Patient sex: M
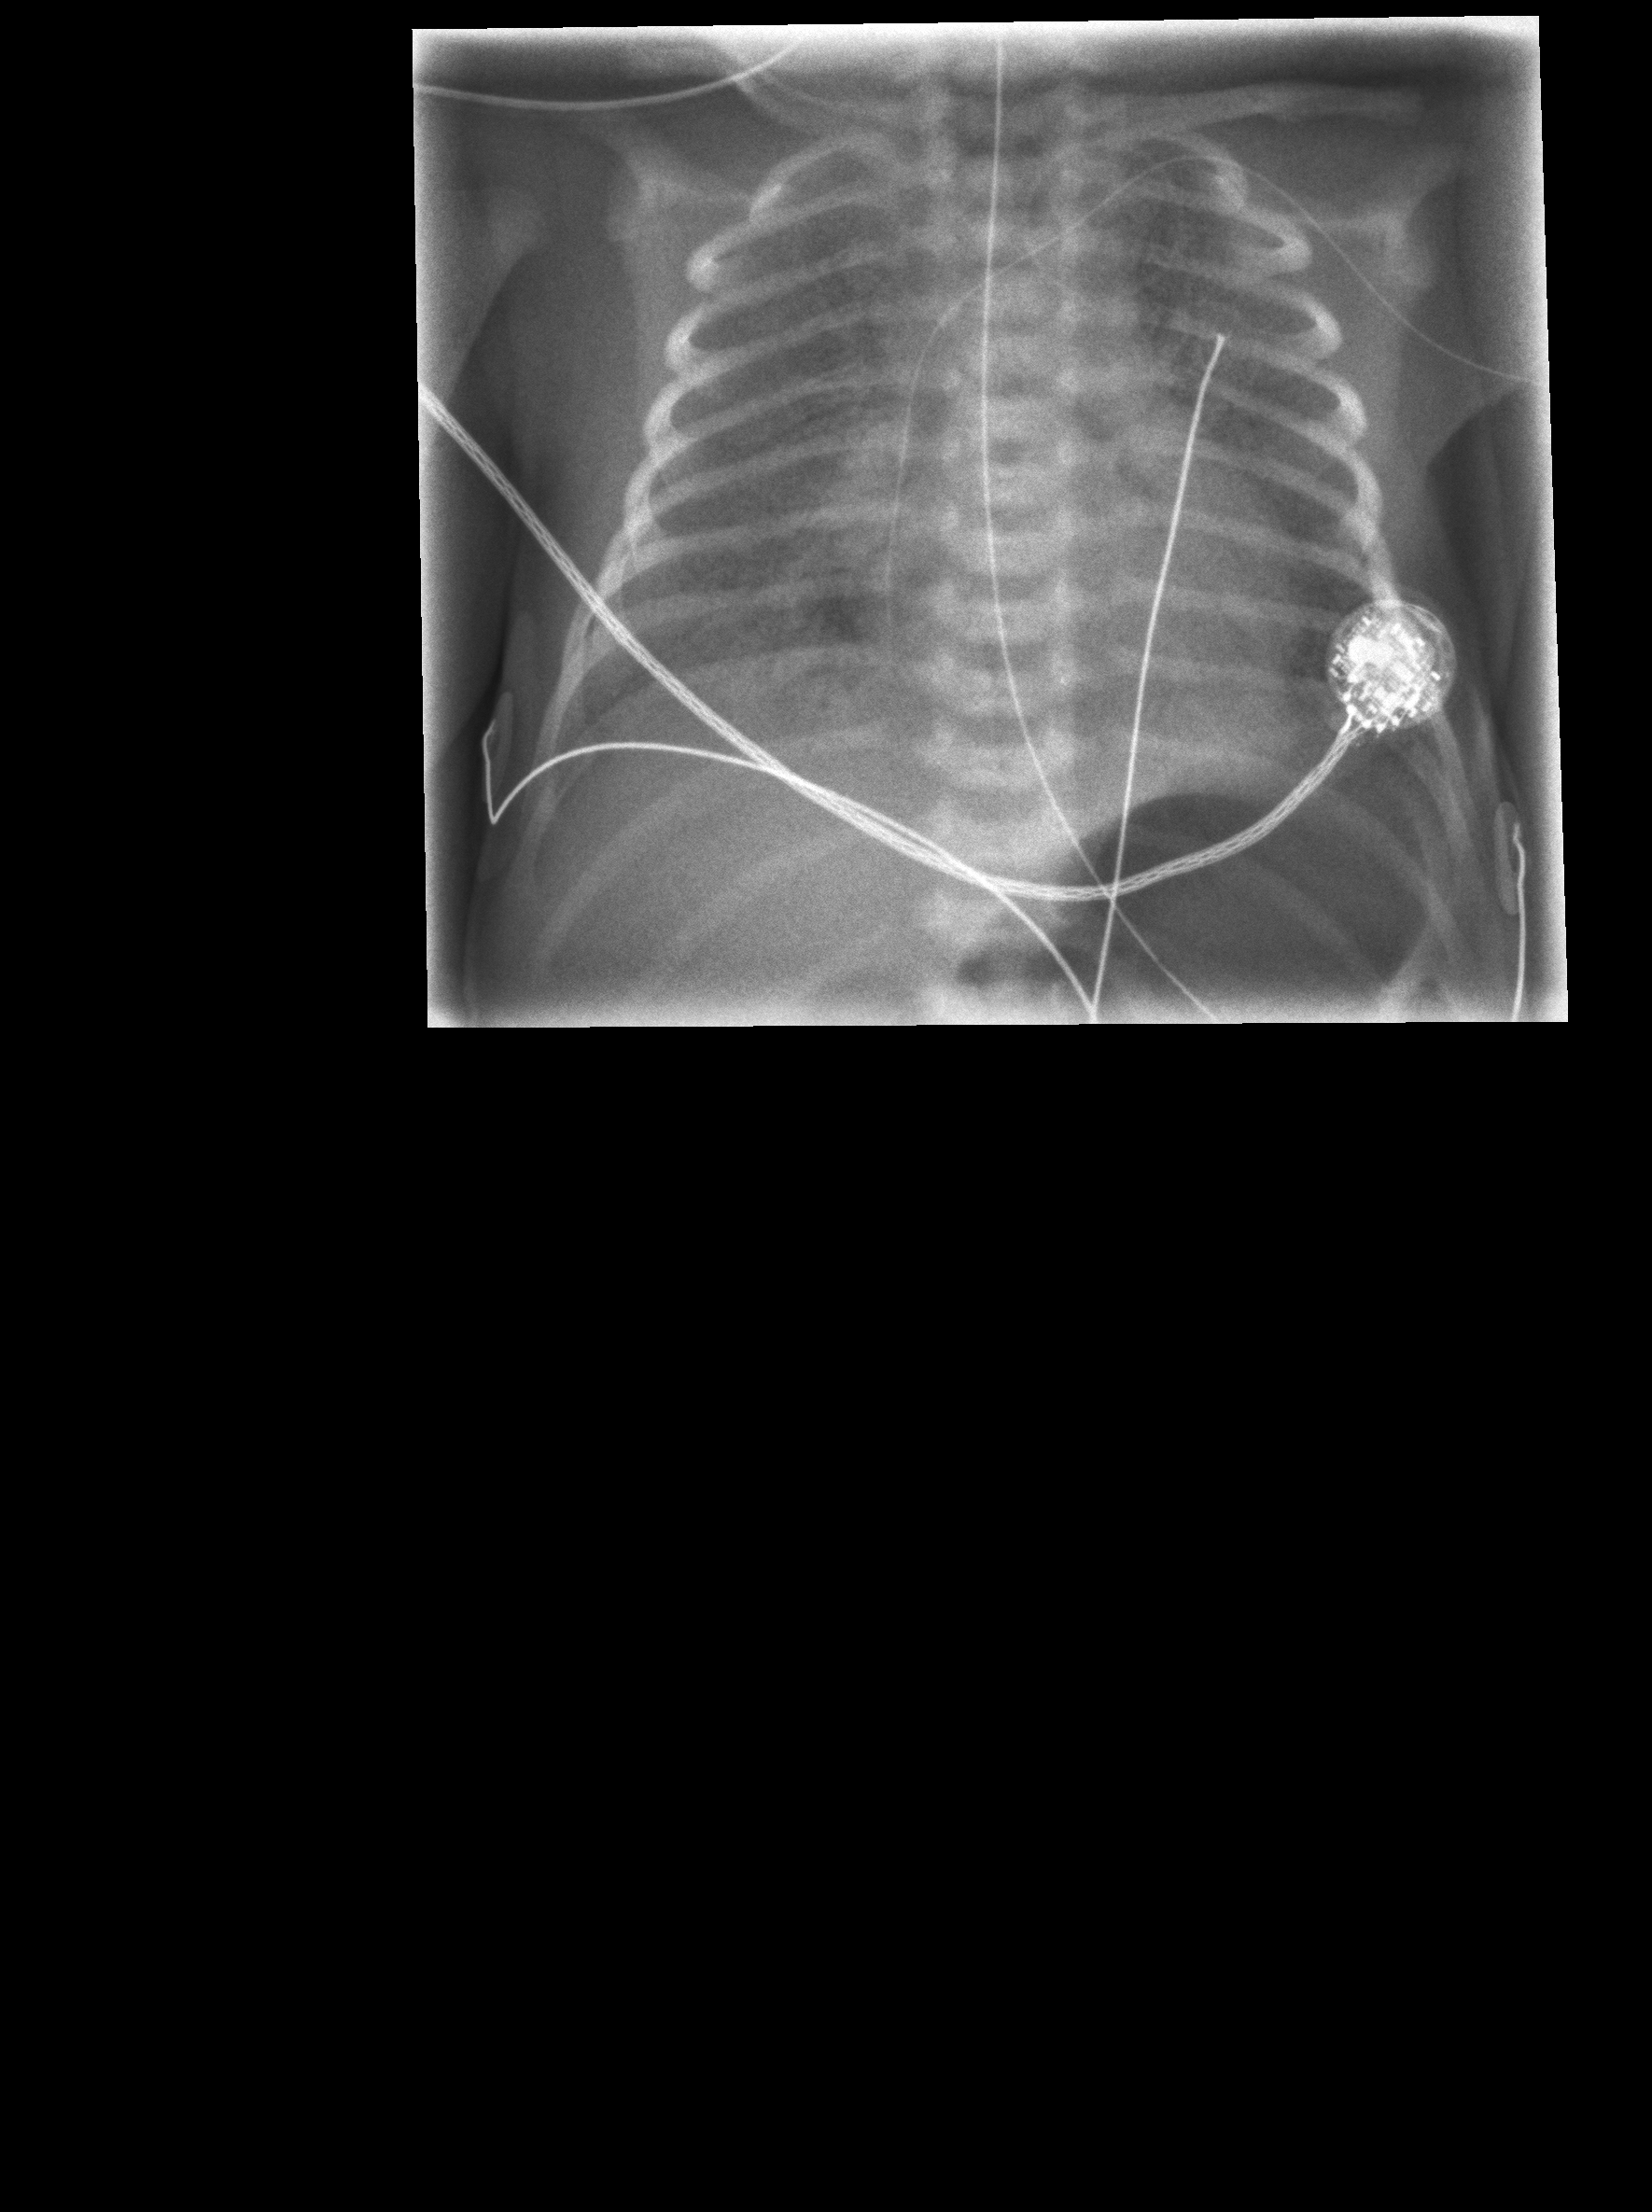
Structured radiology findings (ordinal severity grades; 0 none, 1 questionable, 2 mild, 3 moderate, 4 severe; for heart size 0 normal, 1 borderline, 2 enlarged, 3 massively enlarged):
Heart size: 0
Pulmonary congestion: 0
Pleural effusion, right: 0
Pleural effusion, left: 0
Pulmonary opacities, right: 2
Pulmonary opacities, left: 2
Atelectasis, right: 0
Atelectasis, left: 0